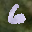
Label: 6